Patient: sex M, age 21
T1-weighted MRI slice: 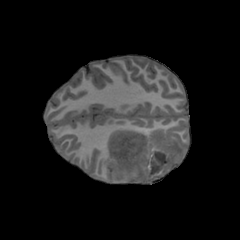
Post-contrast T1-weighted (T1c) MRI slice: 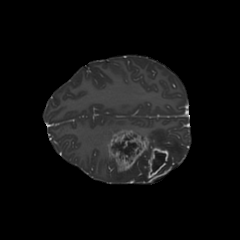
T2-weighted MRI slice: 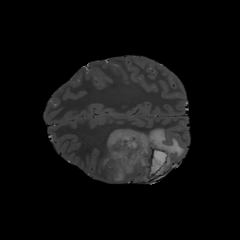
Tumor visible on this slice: yes
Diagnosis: Glioblastoma, IDH-wildtype
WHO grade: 4